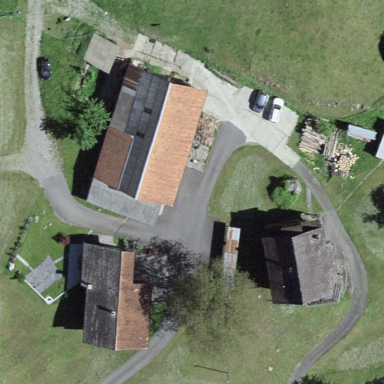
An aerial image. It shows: Isolated dwelling in the countryside.